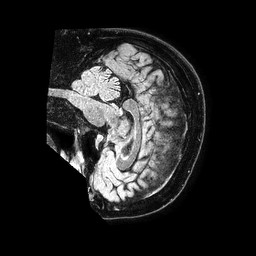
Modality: FLAIR
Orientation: sagittal
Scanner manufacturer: philips
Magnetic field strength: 1.5 T
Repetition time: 4.8 s
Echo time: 0.3 s